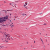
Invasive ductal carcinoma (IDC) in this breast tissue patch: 0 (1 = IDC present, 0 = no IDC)